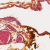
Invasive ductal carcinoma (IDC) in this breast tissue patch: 0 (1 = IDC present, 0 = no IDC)